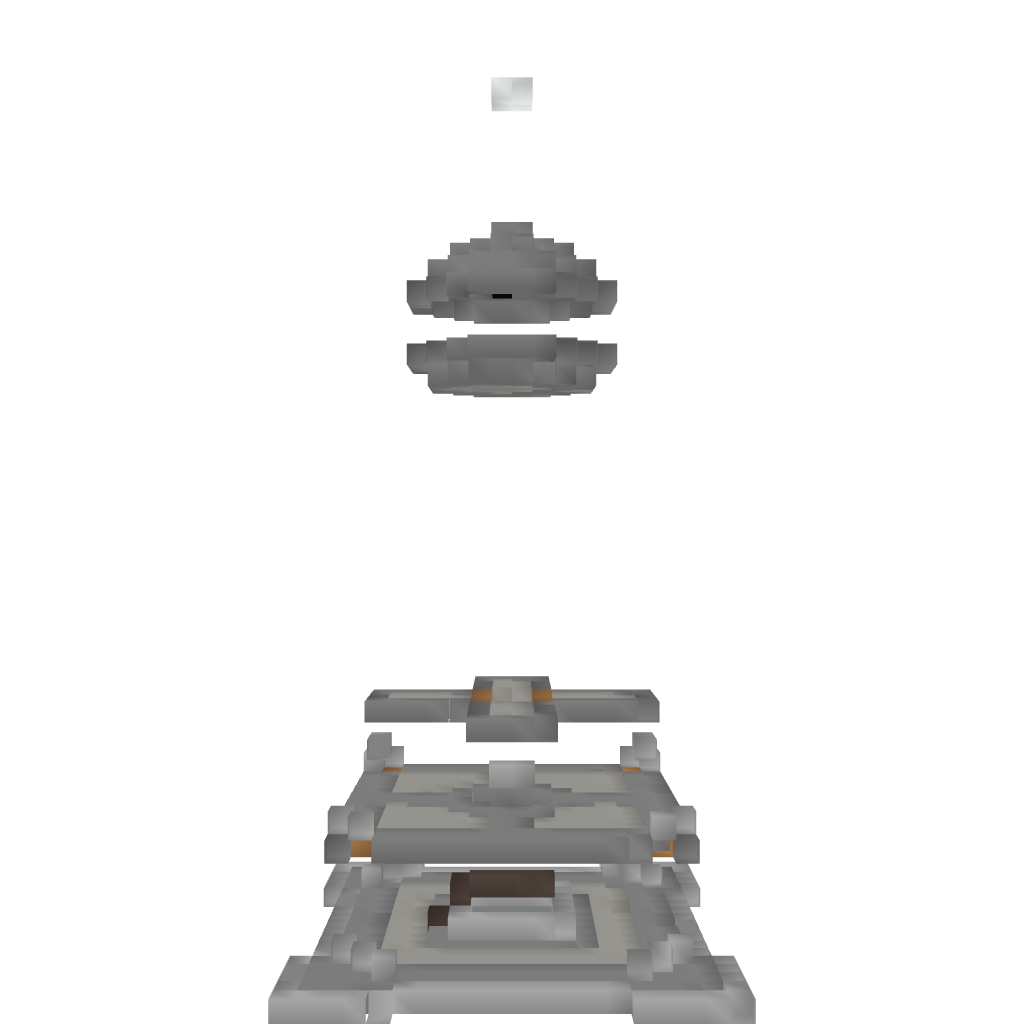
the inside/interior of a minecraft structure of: Tower